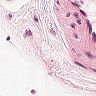
Metastatic tissue present: no